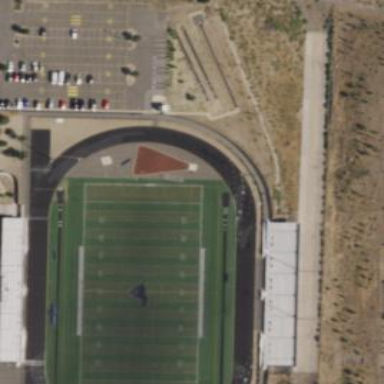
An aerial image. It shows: Football field.